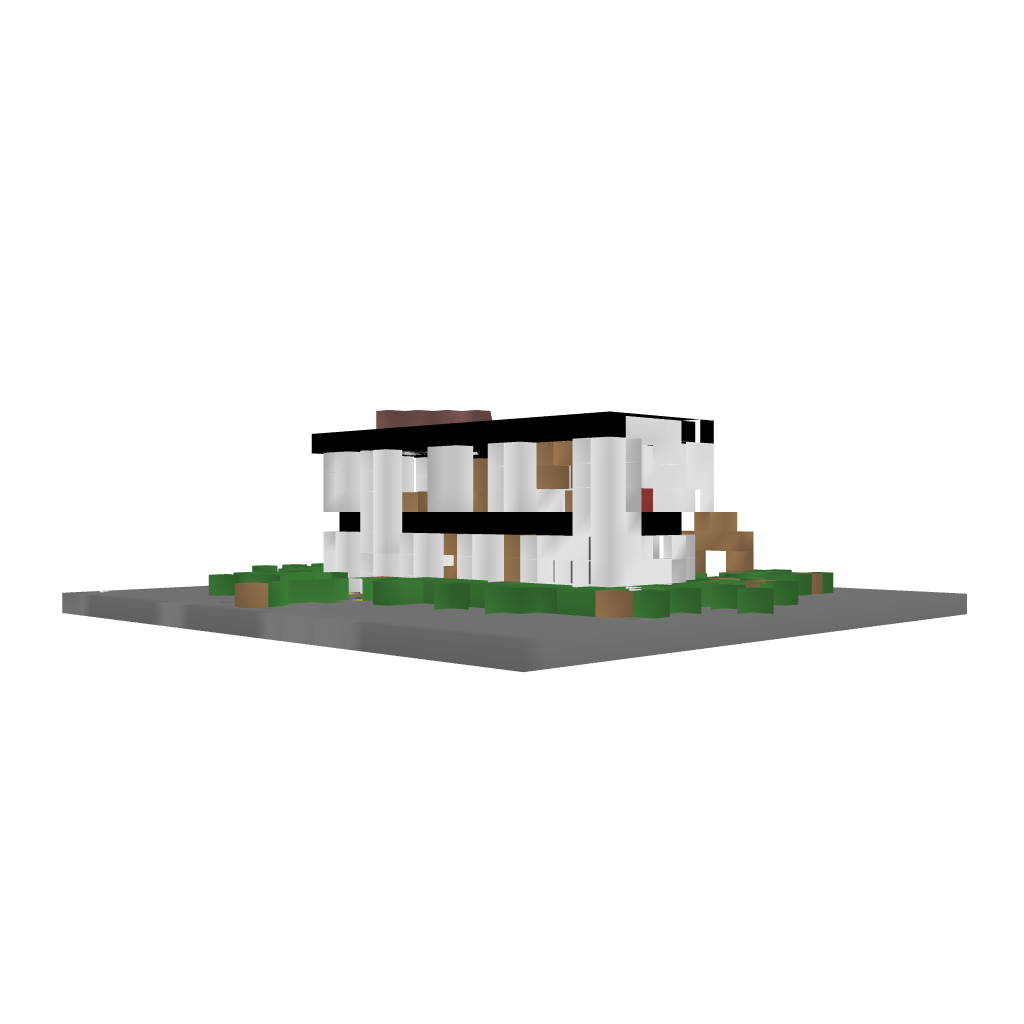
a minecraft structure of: Modern House #2 by iEdgy bad low quality